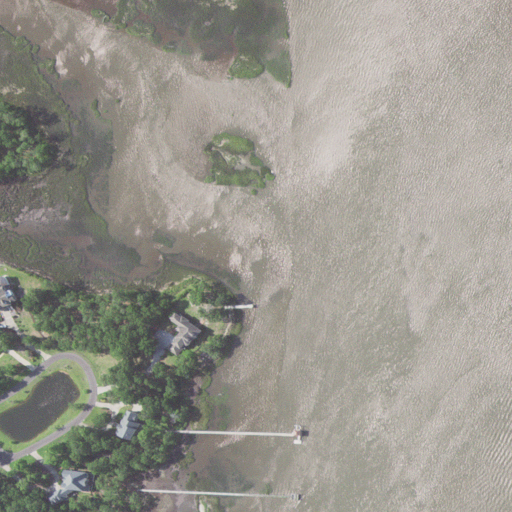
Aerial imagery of cape in North Carolina named Myrtle Point containing open water, herbaceous wetlands, low intensity development, open development, woody wetlands, and medium intensity development